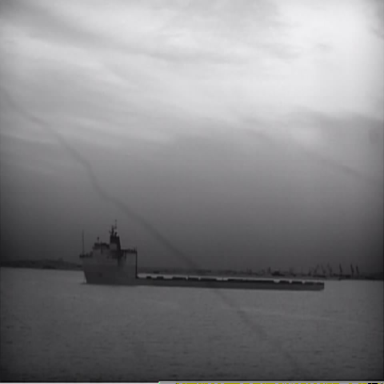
There is a liner in the infrared image.